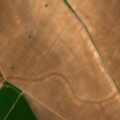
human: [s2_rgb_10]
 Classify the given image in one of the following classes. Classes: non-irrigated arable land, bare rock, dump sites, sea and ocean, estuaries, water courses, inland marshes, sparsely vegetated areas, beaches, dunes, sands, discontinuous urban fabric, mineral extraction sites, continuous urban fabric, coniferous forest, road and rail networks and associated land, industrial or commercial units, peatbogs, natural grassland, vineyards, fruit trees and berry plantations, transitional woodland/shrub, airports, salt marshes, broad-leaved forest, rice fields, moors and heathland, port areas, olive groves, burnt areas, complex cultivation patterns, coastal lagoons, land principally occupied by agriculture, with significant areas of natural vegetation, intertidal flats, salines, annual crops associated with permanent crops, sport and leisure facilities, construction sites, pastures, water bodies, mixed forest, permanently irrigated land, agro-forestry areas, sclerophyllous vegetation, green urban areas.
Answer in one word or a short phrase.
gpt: non-irrigated arable land